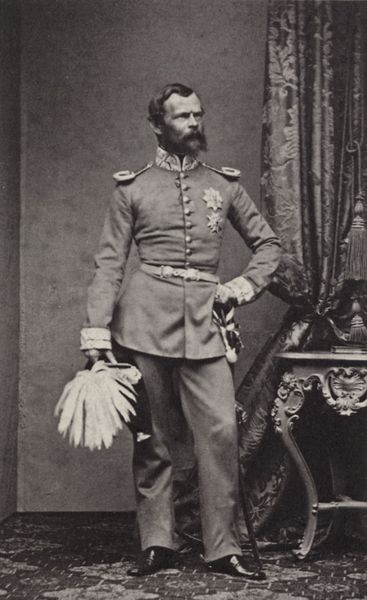
Titel: Prinzregent Luitpold von Bayern (1821-1912)
Künstler: Joseph Albert
Standort: Köln
Institution: Sammlung Wilde
Schlagwörter: dunkel, feder, hand, kopf, körper, mann, schatten, weiß, zola, ausschnitt, fenster, frisur, geschwungen, grau, haar, handschuhe, hell, holz, hut, kariert, licht, mund, nase, raum, schwarz, stirn, stützen, tisch, zimmer, blick, gürtel, tuch, fächer, haube, karo, muster, ornament, teppich, anzug, bart, hemd, hose, jacke, kappe, mütze, wand, arm, arme, augen, barock, falten, federn, gesicht, halten, kragen, mensch, rahmen, sehen, stehen, vollbart, ärmel, bildnis, hals, herr, hände, innenraum, möbel, portrait, porträt, schauen, tischbein, vorhang, boden, auge, haare, pose, stehend, stoff, stoffe, person, augenbrauen, kinn, knopf, prtrait, schulter, schultern, stock, federbusch, federhut, schwung, taille, schreibtisch, ecke, zimmerecke, schuhe, stab, fläche, flächen, mauer, könig, falte, gardine, polster, streng, glanz, ornamente, atelier, draperie, glänzen, wedel, quaste, kontrapost, augenbraue, ellenbogen, knie, knöpfe, revers, jacket, foto, fotografie, photographie, punkte, wände, karos, stolz, steht, tischbeine, schwarzweiss, sterne, militär, schwert, säbel, uniform, soldat, punkt, epauletten, stand, wilhelminisch, adeliger, degen, helm, manschette, manschetten, offizier, orden, schulterklappen, stehkragen, schuh, tischplatte, brokat, fürst, photo, ganzfigur, biedermeier, tressen, seitenblick, mauern, hüfte, leder, general, kaiserzeit, prinz, strenge, konsole, quast, sekretär, attelier, standbein, fotographie, kolonialismus, kolonie, offiziere, atellier, schulterklappe, studio, zottel, schrittstellung, auszeichnung, trassen, konsoltisch, attellier, dots, federhaube, polka dots, schreibtich, schwqrz, verhang, 1870, arm aufgestützt, wand#, kolonislzeit, brokatvorhang